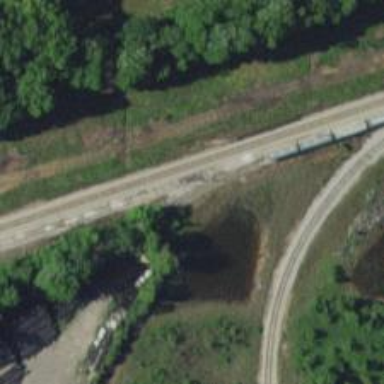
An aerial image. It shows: Abandoned railway.